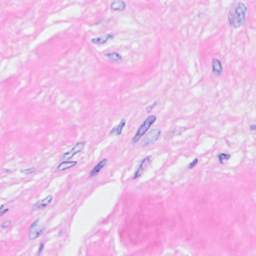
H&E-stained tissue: Breast